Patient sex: F
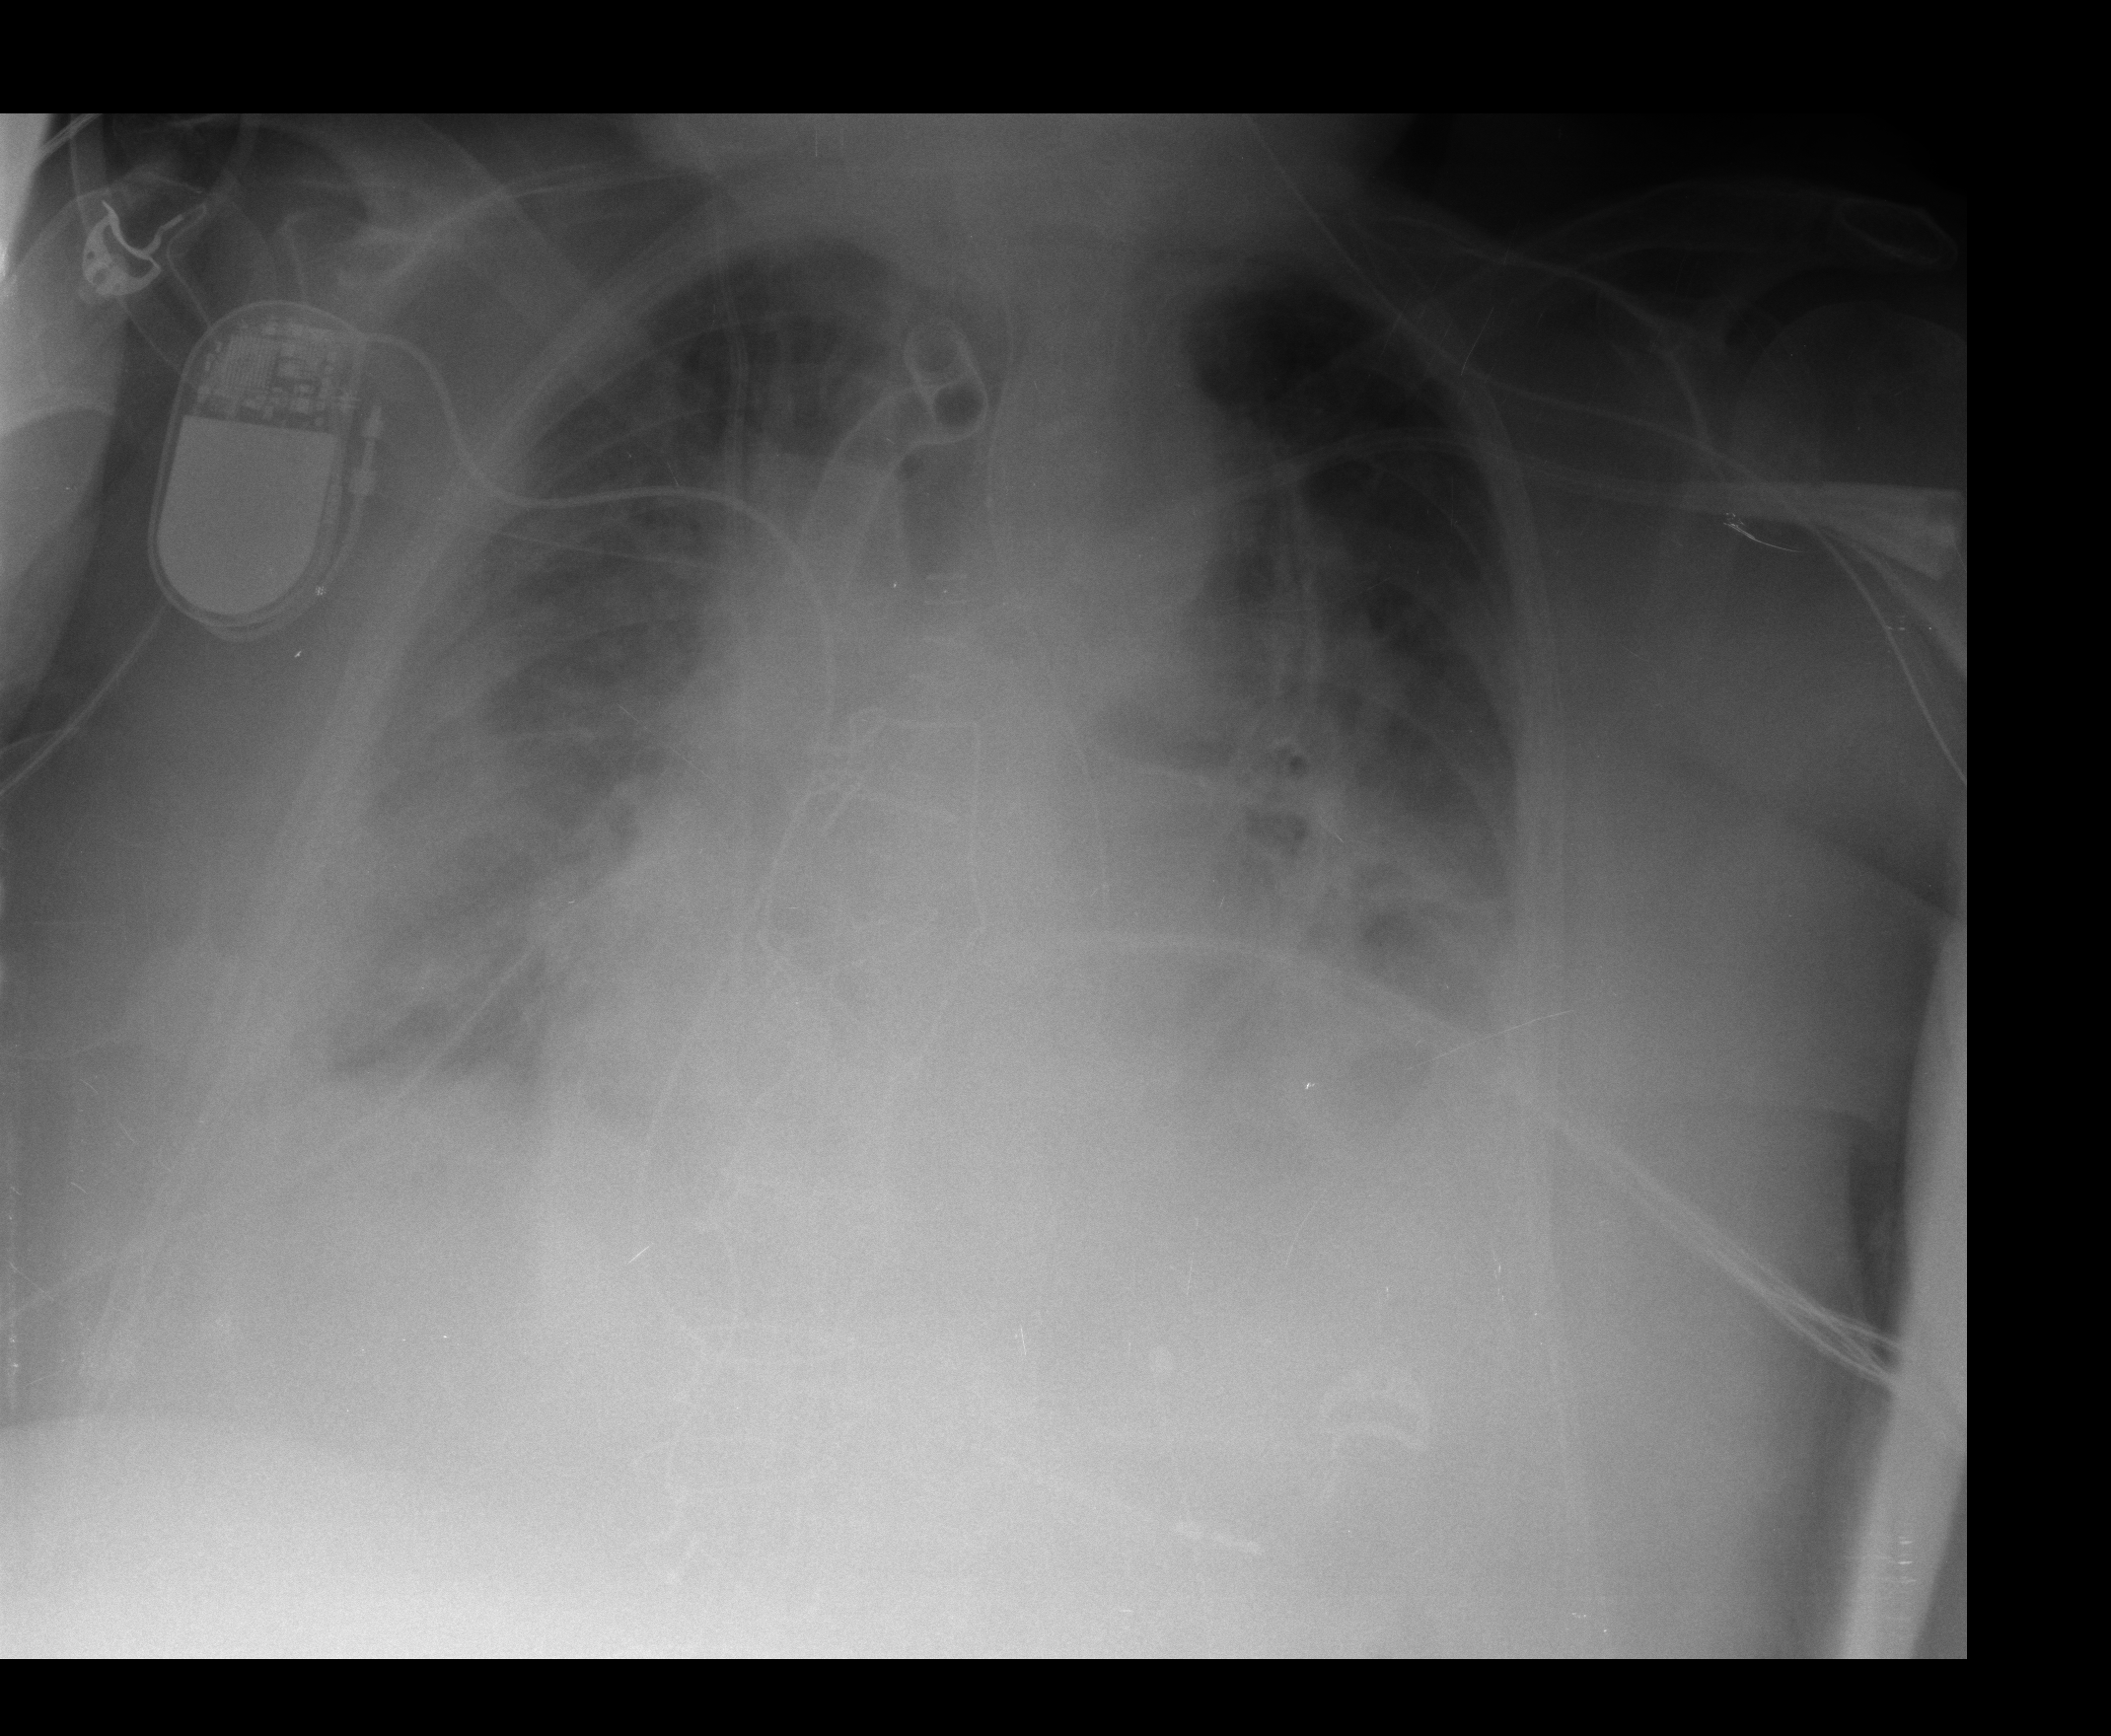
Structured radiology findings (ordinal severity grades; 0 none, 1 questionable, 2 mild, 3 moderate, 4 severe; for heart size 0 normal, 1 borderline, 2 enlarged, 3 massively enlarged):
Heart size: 2
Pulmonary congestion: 2
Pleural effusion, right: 2
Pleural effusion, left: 2
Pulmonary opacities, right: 2
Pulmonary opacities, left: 2
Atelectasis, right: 2
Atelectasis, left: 3